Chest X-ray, AP view. Patient: 54 years old, sex M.
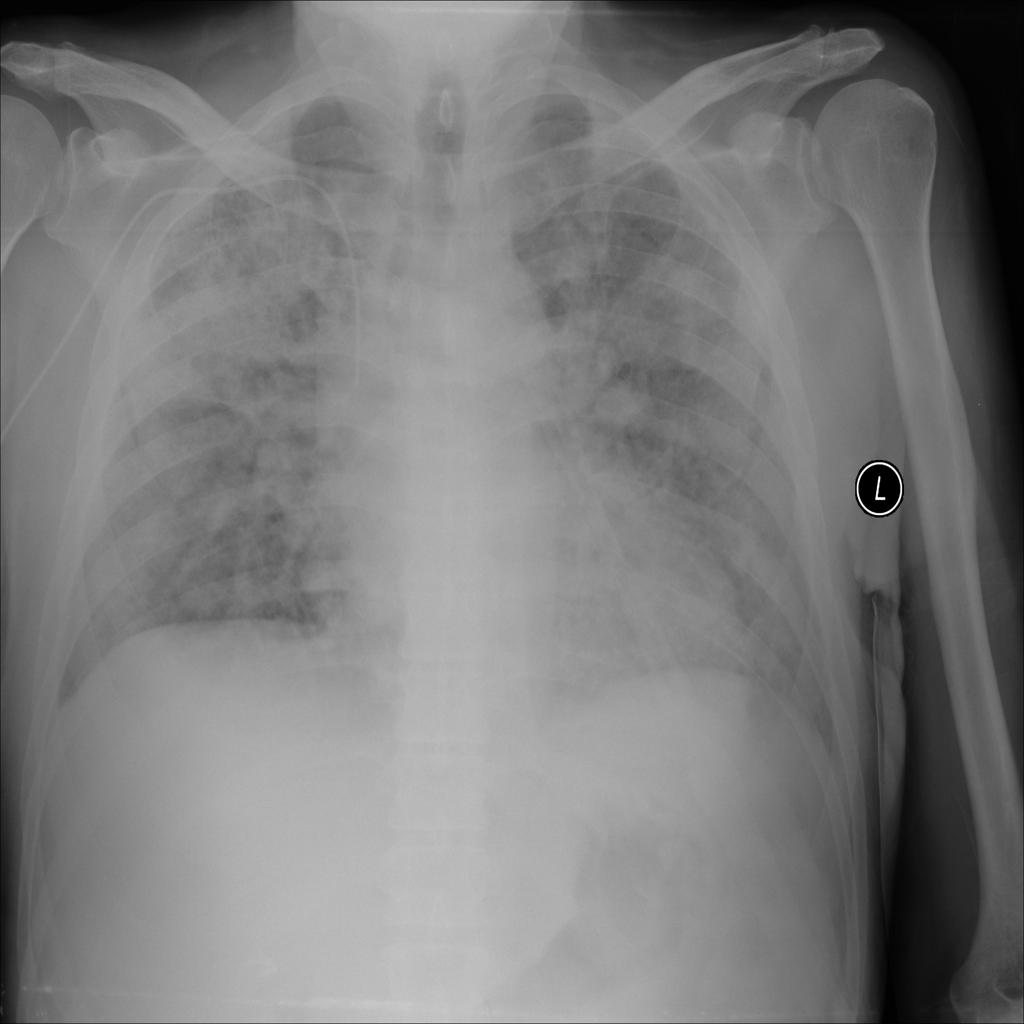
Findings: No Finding